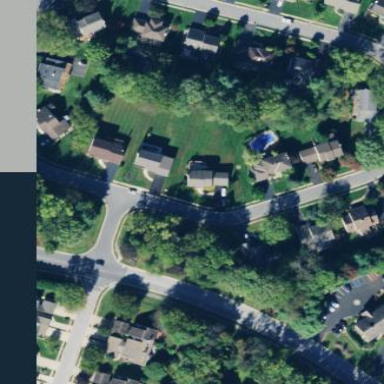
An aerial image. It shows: Residential road.